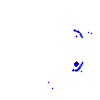
Particle: pion